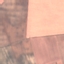
Land use / land cover: AnnualCrop